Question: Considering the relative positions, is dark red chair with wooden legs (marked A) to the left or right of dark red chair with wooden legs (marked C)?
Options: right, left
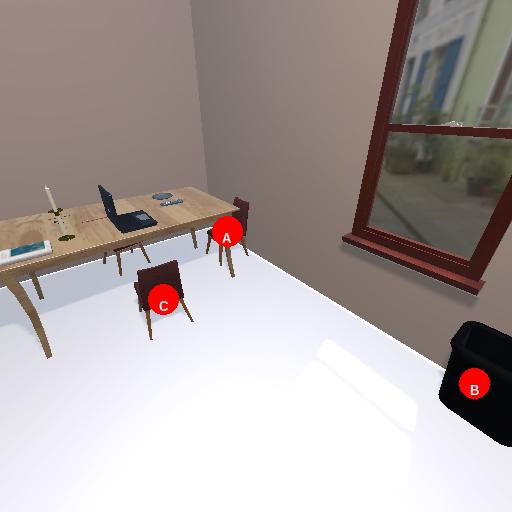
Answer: right